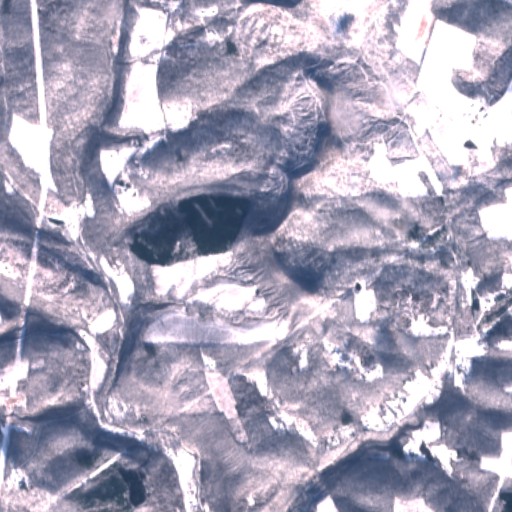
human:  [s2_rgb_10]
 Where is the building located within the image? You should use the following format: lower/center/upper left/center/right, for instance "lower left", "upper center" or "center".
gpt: The building is located in the lower center of the image.
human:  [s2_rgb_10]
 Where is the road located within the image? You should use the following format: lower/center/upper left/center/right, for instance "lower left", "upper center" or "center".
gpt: There is no road in the image.